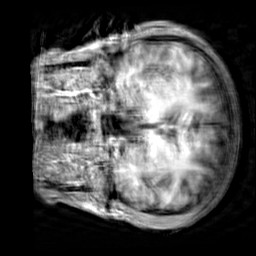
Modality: T1w
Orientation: coronal
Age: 22
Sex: male
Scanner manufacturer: siemens
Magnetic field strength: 3 T
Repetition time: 2.3 s
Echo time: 0.00303 s